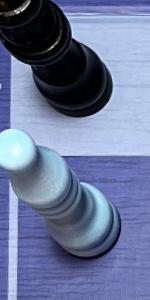
Label: Bishop_White